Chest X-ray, PA view. Patient: 83 years old, sex M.
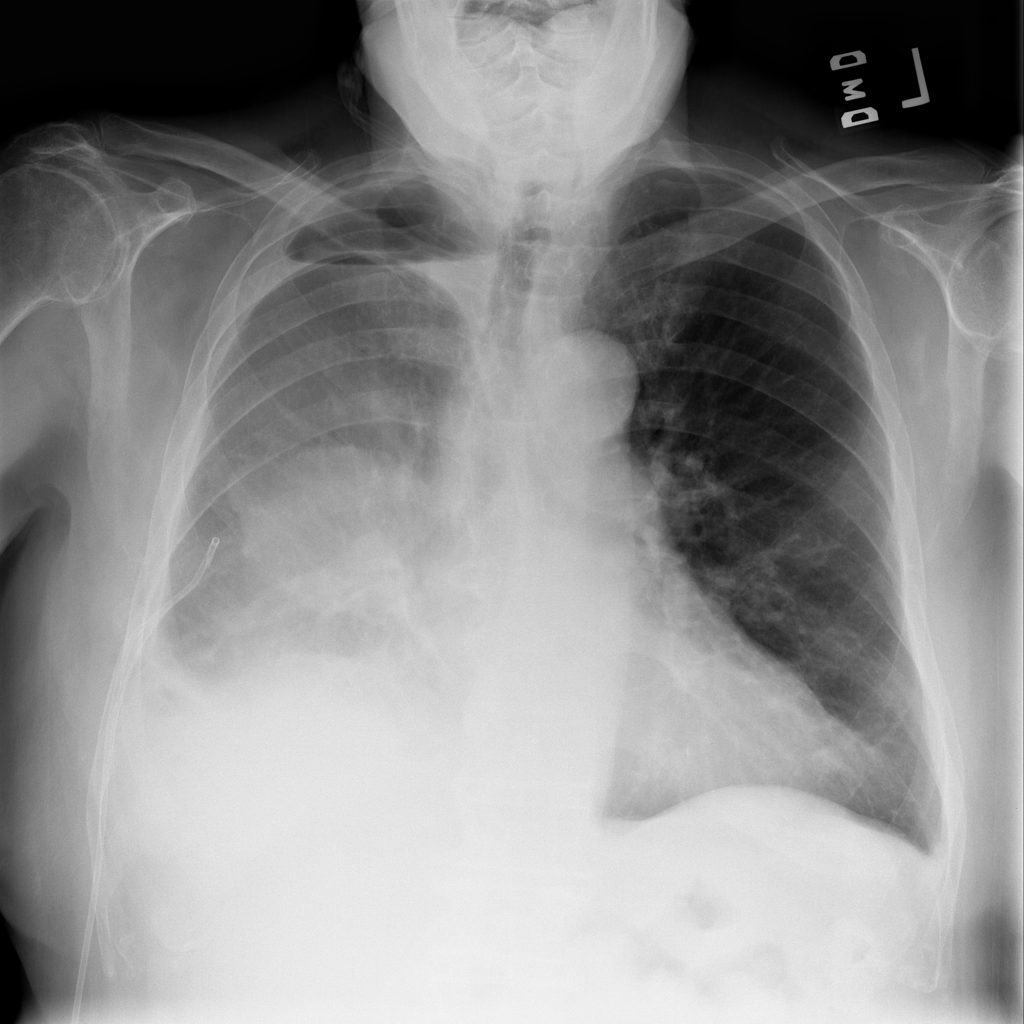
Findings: No Finding